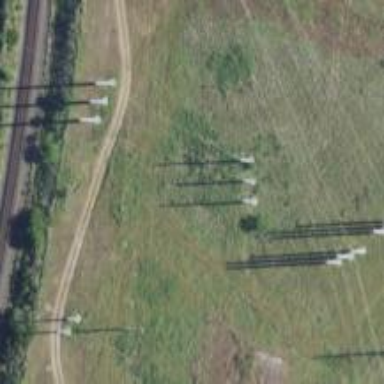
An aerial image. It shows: Power tower.